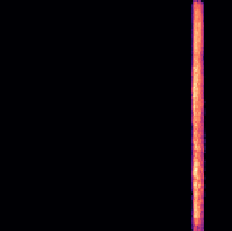
Sound class: Person sneeze